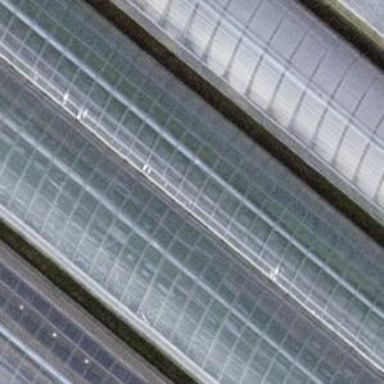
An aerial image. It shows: Greenhouse used for horticulture.